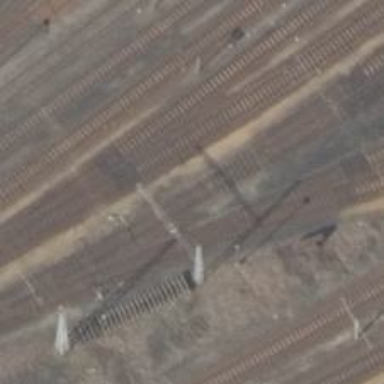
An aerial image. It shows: Railway switch.